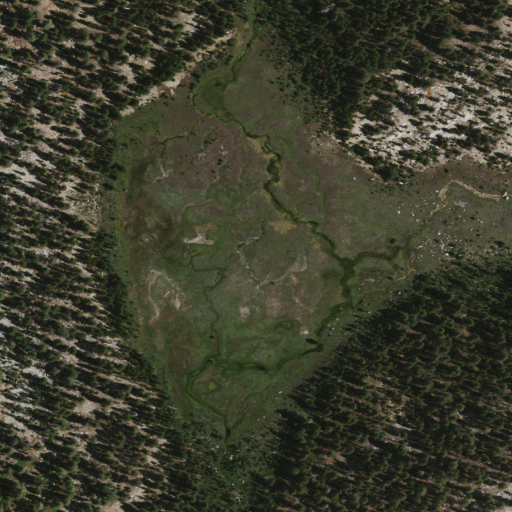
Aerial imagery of plain(s) in California named Short Hair Meadow containing evergreen forest, herbaceous wetlands, woody wetlands, and shrub